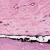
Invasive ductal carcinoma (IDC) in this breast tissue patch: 0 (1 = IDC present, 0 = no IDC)